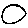
Label: circle